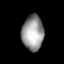
Tissue: lung
Cell type: Fibroblasts
Senescence score: 0.563
Nuclear area (px): 745
Mean DAPI intensity: 153.372